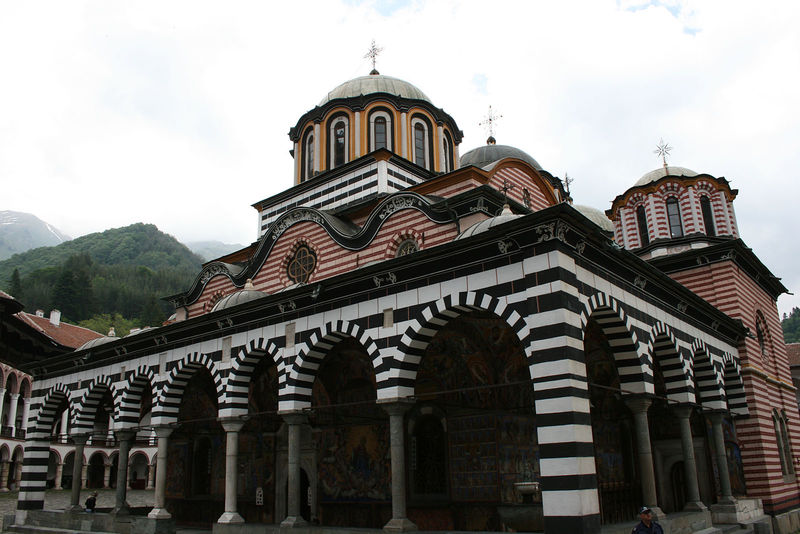
Titel: Rila-Kloster
Institution: Bulgarien, Rilagebirge
Schlagwörter: wolken, gelb, landschaft, menschen, fenster, orange, säulen, gebäude, rot, hügel, kirche, rund, welle, bilder, bogen, berge, weis, rundbogen, gestreift, streifen, foto, fotografie, bögen, kuppeln, türme, schwarz weiss, arkaden, kreuze, fresken, säulengang, sáulen, orthodox, ortodox, rot weiss, s, kupppeln